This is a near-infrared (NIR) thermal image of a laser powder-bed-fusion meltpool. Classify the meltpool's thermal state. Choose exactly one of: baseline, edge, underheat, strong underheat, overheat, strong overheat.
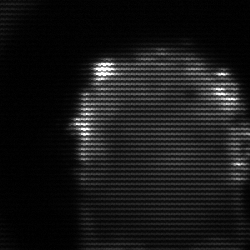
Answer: baseline